【题型】选择题　【知识点】函数　【难度】easy
函数$f(x)=a^x(a>0$且$a\neq1)$与$g(x)=-x+a$的图象大致是（ ）

A

B

C

D
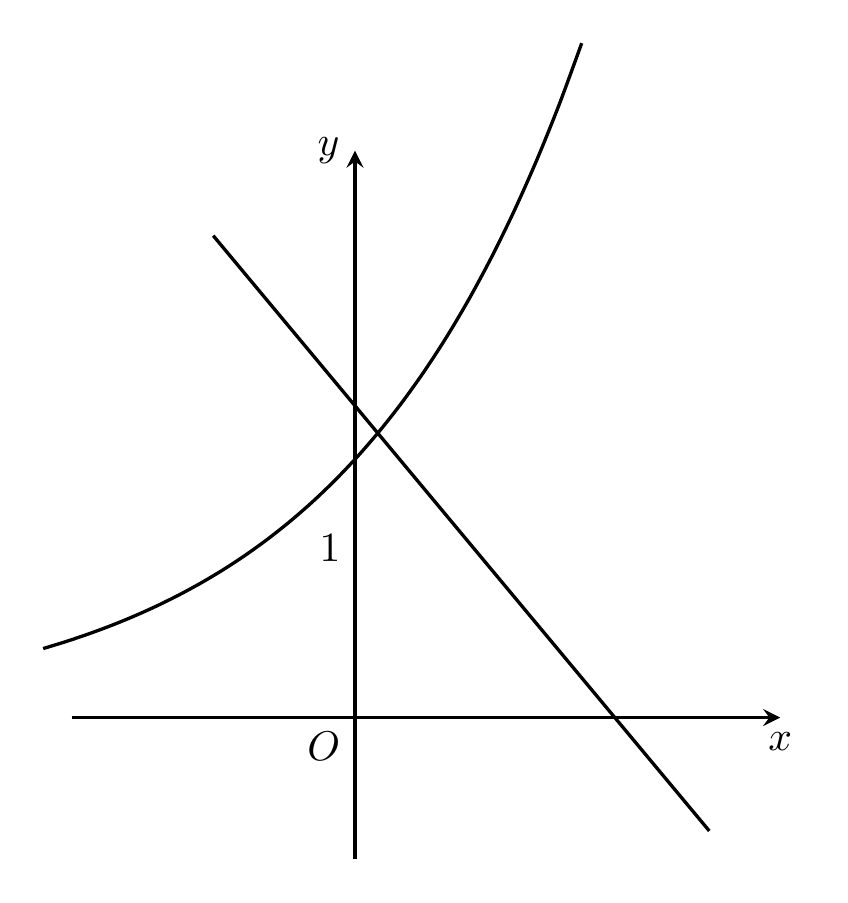
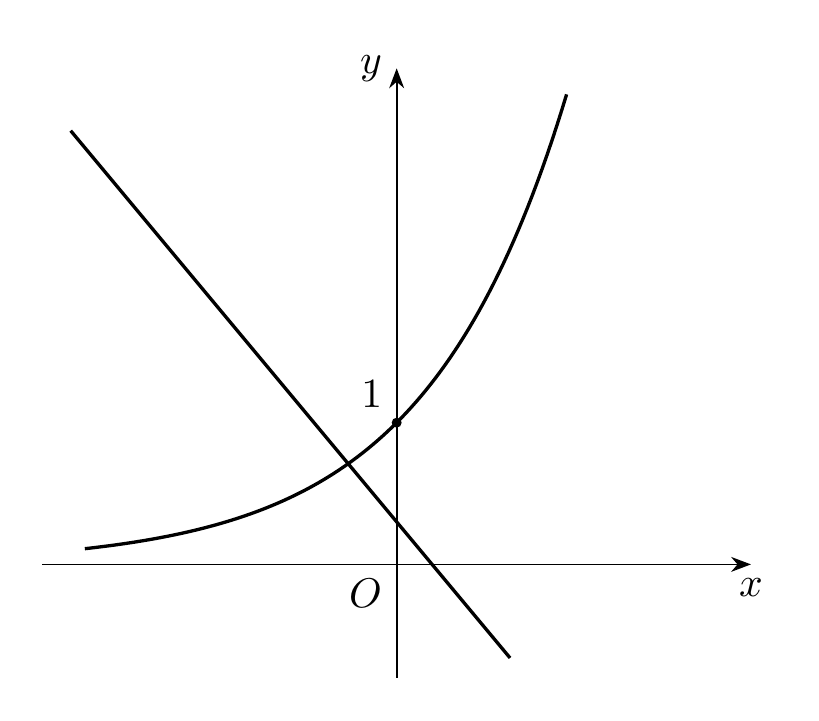
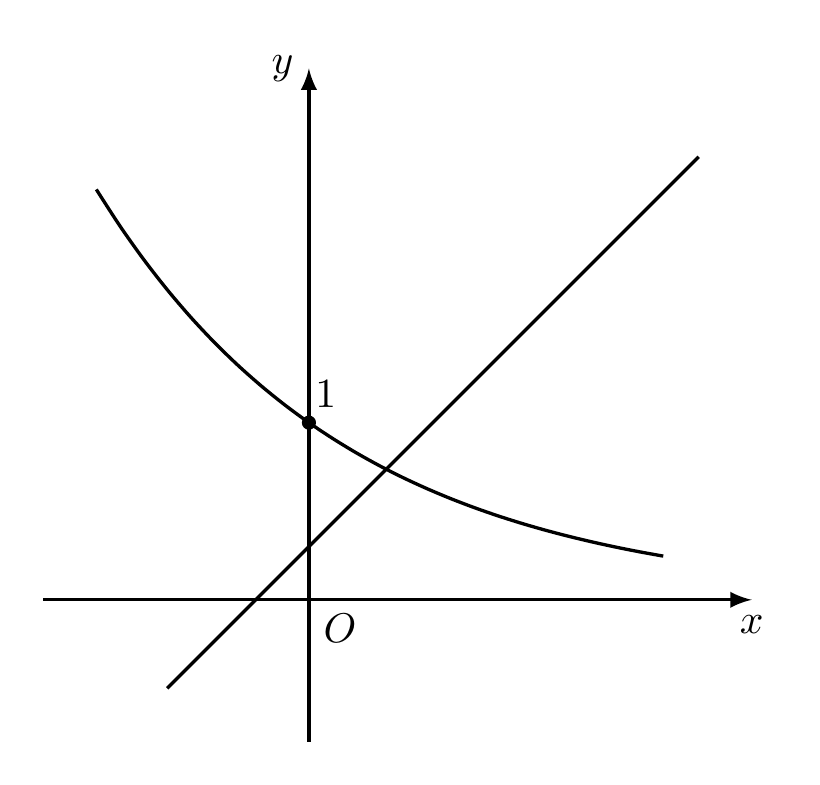
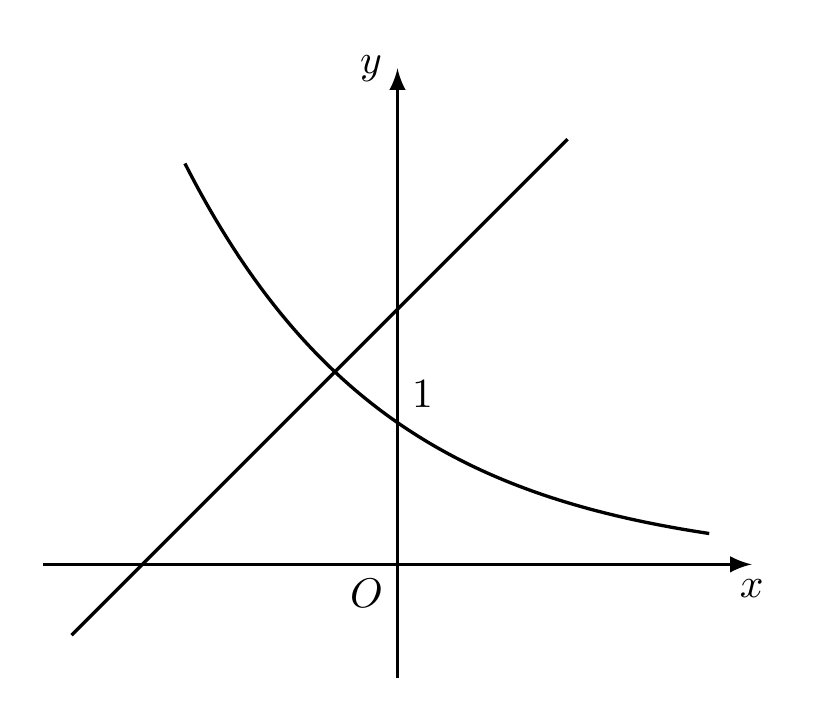
【解答】
\vspace{1em}

\textbf{【答案】} A

\vspace{1em}

\textbf{【分析】} 根据题意，用排除法分析，由$g(x)=-x+a$的斜率排除C、D，又由指数函数的单调性，排除B，即可得答案。

\vspace{1em}

\textbf{【详解】} 根据题意，用排除法分析：

直线$g(x)=-x+a$为一次函数，其图象为直线，且其斜率为$-1$，故排除选项C、D，

对于A，$g(x)=-x+a$与$y$轴交点在$(0,1)$上方，则$a>1$，$f(x)=a^x$为增函数，符合题意，

对于B，$g(x)=-x+a$与$y$轴交点在$(0,1)$下方，则$0<a<1$，$f(x)=a^x$应该为减函数，不符合题意，

故选：A。